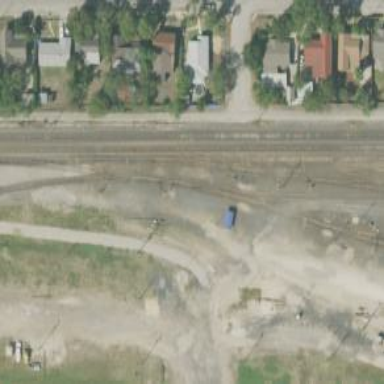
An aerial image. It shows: Railway siding with rails.